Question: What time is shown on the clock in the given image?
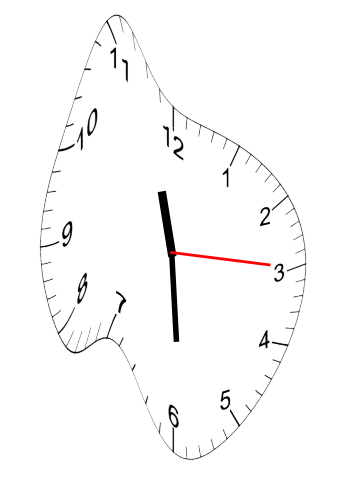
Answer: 11:29:15